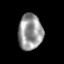
Tissue: prostate
Cell type: T cells
Senescence score: 0.348
Nuclear area (px): 855
Mean DAPI intensity: 149.401